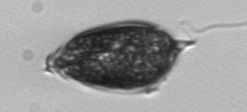
Label: Prorocentrum_micans